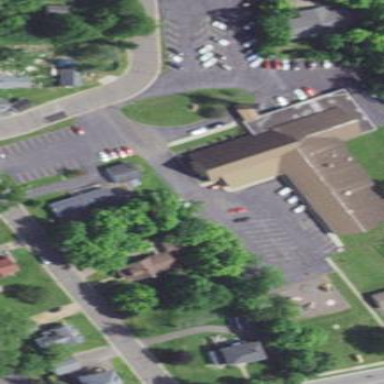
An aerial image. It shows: Building serving as place of worship.